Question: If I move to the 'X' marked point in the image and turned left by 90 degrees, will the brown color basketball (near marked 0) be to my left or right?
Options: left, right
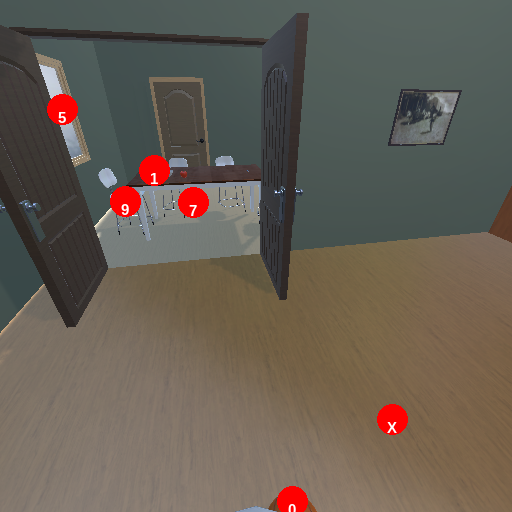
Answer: left